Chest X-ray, PA view. Patient: 33 years old, sex M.
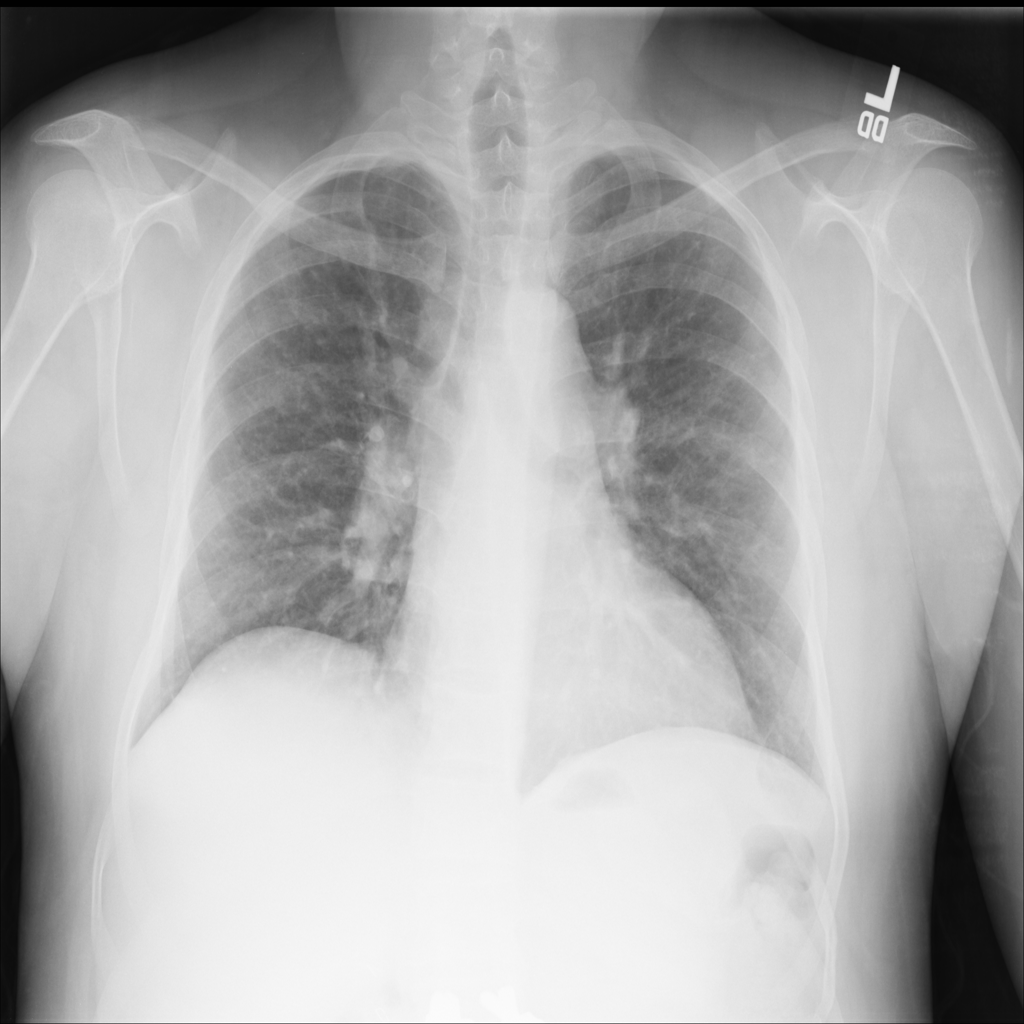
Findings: No Finding